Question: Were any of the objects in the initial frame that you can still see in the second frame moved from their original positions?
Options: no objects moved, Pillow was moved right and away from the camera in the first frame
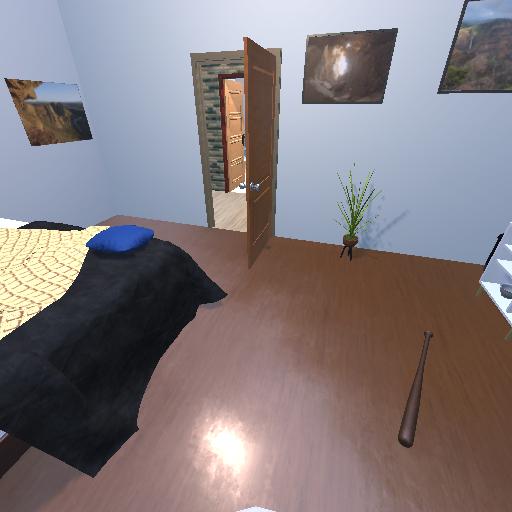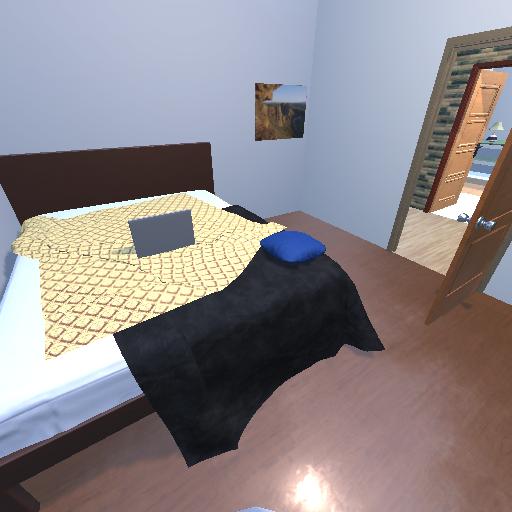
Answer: no objects moved